Question: What is the destination city?
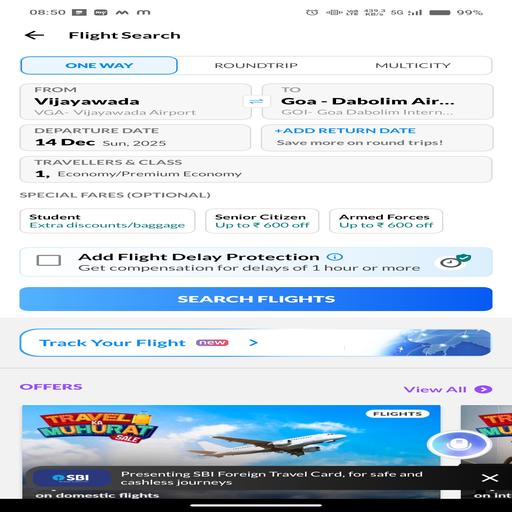
Answer: Goa